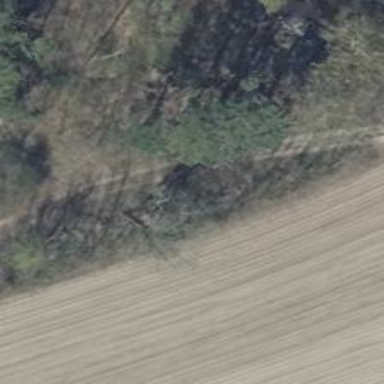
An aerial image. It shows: Row of deciduous broadleaved trees.